Question: In my application I'am using BroadcastReceiver to track telephone state.
> There are 3 states available in TelephonyManager.
1. EXTRA_STATE_IDLE
2. EXTRA_STATE_OFFHOOK
3. EXTRA_STATE_RINGING
In my scenario I want to show simple ui which shows some details about the caller while the phone is ringing and i want to close that ui when the call attended by user or call ended.
I'am calling my service when the phone state is Ringing. If my app is in use then I can see my ui part while the phone is ringing. If my app is not in use then I cant see the ui part.

I have checked in my background. The service is not running. I think my service is running only when my app is in use and it is not running when my app is not in use.
To overcome this what I should do?
This is my code.
'''
@Override
public void onReceive(Context context, Intent intent) {
LoginActivity.login.finish();
MainActivity.main.finish();
telephonyRegister(context,intent);
}
public void telephonyRegister(final Context context, Intent intent)
{
TelephonyManager telephony = (TelephonyManager) context.getSystemService(Context.TELEPHONY_SERVICE);
String imeiSIM1= telephony.getDeviceId();
System.out.println("IMEI NUMBER"+imeiSIM1);
ctx=context;
if (intent.getStringExtra(TelephonyManager.EXTRA_STATE).equals(
TelephonyManager.EXTRA_STATE_IDLE)) {
try
{
ProjectDailogActivity.projdialog.finish();
}catch(Exception e)
{
e.printStackTrace();
}
}
else if(intent.getStringExtra(TelephonyManager.EXTRA_STATE).equals(
TelephonyManager.EXTRA_STATE_OFFHOOK))
{
try{
ProjectDailogActivity.projdialog.finish();
}catch(Exception e)
{
e.printStackTrace();
}
}
else if(intent.getStringExtra(TelephonyManager.EXTRA_STATE).equals(
TelephonyManager.EXTRA_STATE_RINGING)){
phoneNumber = intent.getStringExtra(TelephonyManager.EXTRA_INCOMING_NUMBER);
isringing=true;
Intent intent11 = new Intent(ctx,ProjectDailogActivity.class);
intent11.putExtra("incoming_number",phoneNumber);
intent11.addFlags(Intent.FLAG_ACTIVITY_NEW_TASK);
ctx.startActivity(intent11);
}
}
'''
Manifest.xml
'''
<uses-permission android:name="android.permission.READ_PHONE_STATE" />
<receiver android:name="com.domyhome.broadcastreceiver.IncomingCallInterceptor" >
<intent-filter>
<action android:name="android.intent.action.PHONE_STATE" />
</intent-filter>
</receiver>
'''
I got the window like truecaller.
Just the values which i mentioned are default one.
But the same window is not coming when my app is not in use.
Please give me an idea.
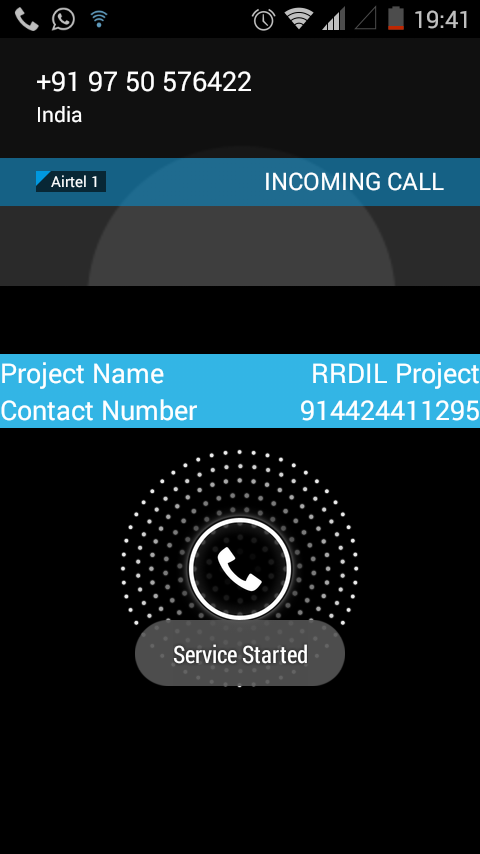
Answer: that is why android developers invented the BroadcastReciever - it allows you to hook your code as a service in response for system events (such as boot, airplane mode, etc)
Vogella covers it very well: <URL>
and for your situation (send commands as a response for the phone state) you can also use this article which provide a fully working example: <URL>
article hightlights:
'''
<!-- Manifest.xml -->
<receiver android:name=".IncomingCall">
<intent-filter>
<action android:name="android.intent.action.PHONE_STATE" />
</intent-filter>
</receiver>
<uses-permission android:name="android.permission.READ_PHONE_STATE"></uses-permission>
'''
and in java - add these classes
'''
//your Listener class:
private class MyPhoneStateListener extends PhoneStateListener
{
public void onCallStateChanged(int state, String incomingNumber)
{
// state = 1 means when phone is ringing
if (state == 1)
{
// do something
}
}
}
//Reciever class:
public class IncomingCall extends BroadcastReceiver
{
public void onReceive(Context context, Intent intent)
{
// TELEPHONY MANAGER class object to register one listner
TelephonyManager tmgr = (TelephonyManager) context
.getSystemService(Context.TELEPHONY_SERVICE);
//Create Listner
MyPhoneStateListener PhoneListener = new MyPhoneStateListener();
// Register listener for LISTEN_CALL_STATE
tmgr.listen(PhoneListener, PhoneStateListener.LISTEN_CALL_STATE);
}
}
'''